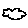
Label: cloud